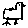
Label: bird